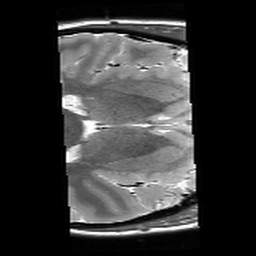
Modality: T2starw
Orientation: axial
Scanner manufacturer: siemens
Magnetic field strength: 3 T
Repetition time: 8.1 s
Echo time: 0.05 s